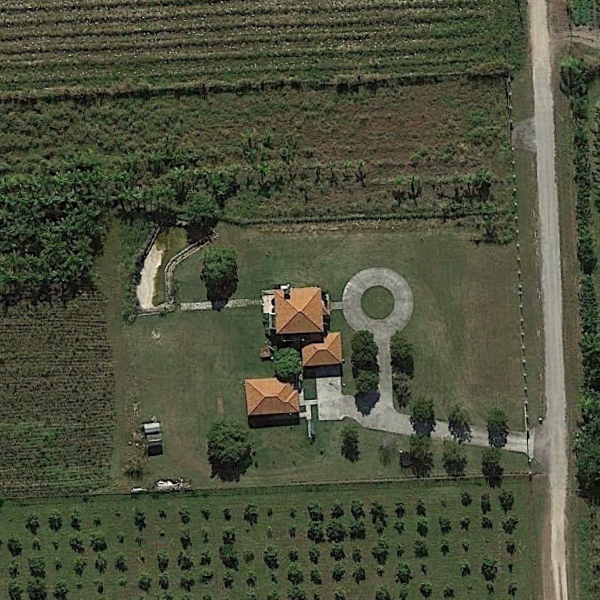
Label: SparseResidential